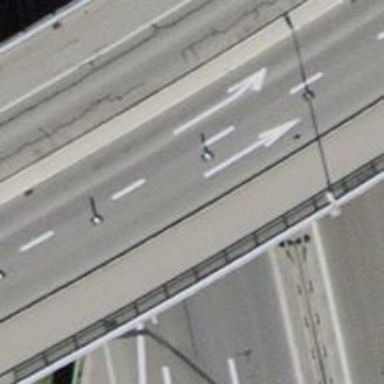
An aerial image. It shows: Secondary road on asphalt bridge.